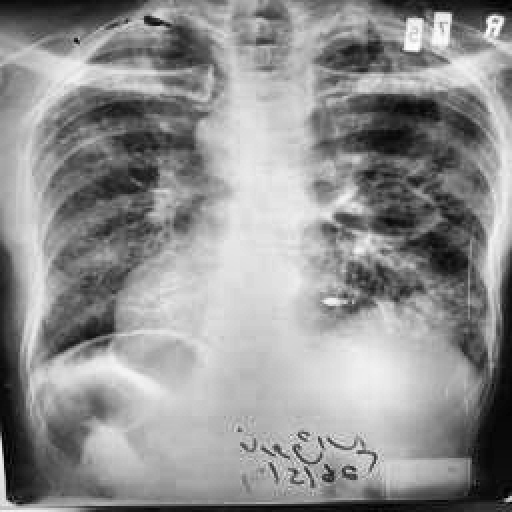
Finding: TUBERCULOSIS